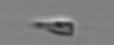
Label: Calciopappus